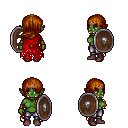
a pixel art fantasy rpg character, female body template, orc, green skin, red tattered cape, metal pants, brunette left-swept hairstyle, bronze tiara, cloth bracers, maroon shoes, shield, four views (front, back, left, right), 2x2 character sprite sheet, small pixel art, hard edges, no anti-aliasing